Interaction volume radius: 5 \u00c5
Interaction volume height: 30 \u00c5
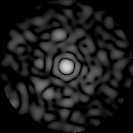
Disorder parameter: 0.8407